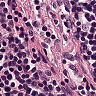
Metastatic tissue present: no